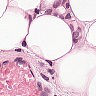
Metastatic tissue present: yes